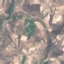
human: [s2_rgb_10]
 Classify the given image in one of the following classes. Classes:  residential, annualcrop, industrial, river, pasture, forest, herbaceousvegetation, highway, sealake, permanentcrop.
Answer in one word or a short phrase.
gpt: PermanentCrop